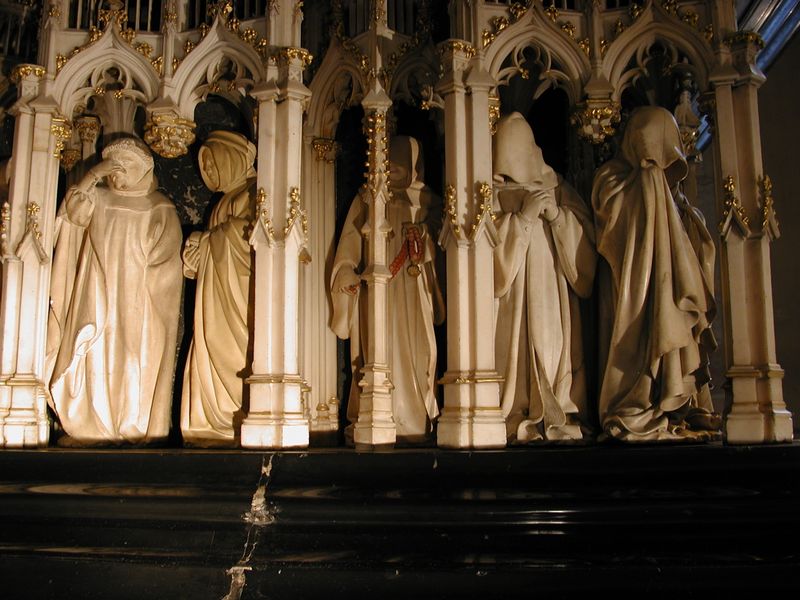
Titel: Grabmal von Philipp dem Kühnen
Künstler: Claus Sluter
Institution: Dijon, Musée des Beaux-Arts
Schlagwörter: hand, schatten, umhang, weiß, frauen, frau, kleider, licht, marmor, pfeiler, säulen, rot, tuch, ornament, falten, trauer, hände, kirche, figur, gewand, gold, kutte, mantel, tücher, statue, bogen, figuren, treppe, glanz, ornamente, glänzend, stufen, faltenwurf, vergoldet, religion, nonne, orden, beten, altar, skulpturen, statuen, spitzbogen, grab, mönch, baldachin, mönche, umhänge, kutten, heilige, verhüllt, kapuze, ringen, kapuzen, stauten, weiss7, wegsehen, tatue, mönchinnen